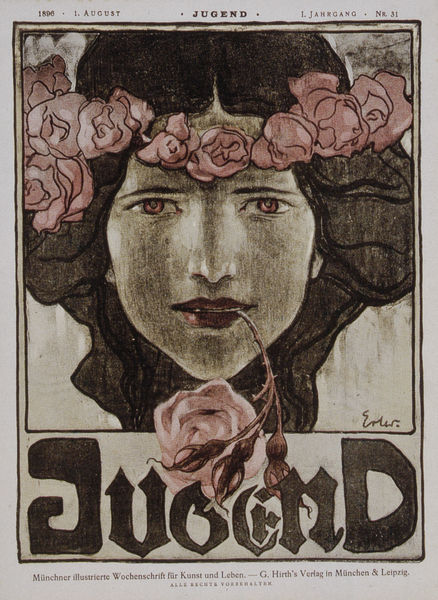
Titel: Titelblatt-Illustration aus "Jugend", 1.Jg., Nr.31
Künstler: Fritz Erler
Standort: München
Institution: Stadtmuseum
Schlagwörter: kopf, schatten, weiß, mädchen, blume, blumen, braun, frau, grau, haar, kreide, licht, mund, nase, schwarz, zeichnung, blick, blüte, blüten, dame, rose, rosen, rot, hochformat, jung, augen, gesicht, rahmen, portrait, porträt, signatur, haare, augenbrauen, en face, frontal, lippe, lippen, locken, mittelscheitel, rosa, scheitel, schrift, papier, farben, modern, farbe, graphik, werbung, sepia, jugendstil, symmetrie, inschrift, floral, muse, deutsch, stil, japanisch, leuchten, stiel, symetrie, buch, bruan, münchen, kohle, jugend, stengel, druck, lithographie, schraffur, comic, titel, illustration, text, zeitschrift, zeitung, buchstaben, plakat, titelblatt, lautrec, haarkranz, kranz, kunst, göttin, cover, femme fatale, heft, magazin, titelbild, ausstellung, ornamental, poster, heine, theodor heine, leben, zähne, hagebutte, knospe, knospen, iris, dornen, blumenkranz, blütenkranz, wien, umbra, rosenkranz, brau, erler, art deco, mucha, hirth, illustrierte, sezession, preis, wochenschrift, leipzig, secession, jugen, beissen, bllume, drucktechnik, erich erler, grapik, kunstschau, lithographi, typographie, wiener secession, wiener sezession, verlag, journal, wort, plakate, stechend, rote augen, aufen, innschrift, dorne, vampir, wiener jugendstil, 1896, ohrenn, judond, eerler